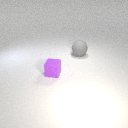
large gray rubber sphere to the right of small purple rubber cube